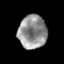
Tissue: prostate
Cell type: T cells
Senescence score: 0.2518
Nuclear area (px): 927
Mean DAPI intensity: 146.141